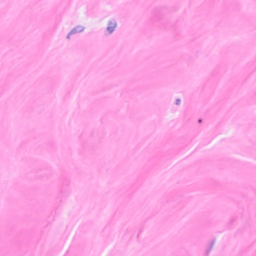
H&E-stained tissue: Breast